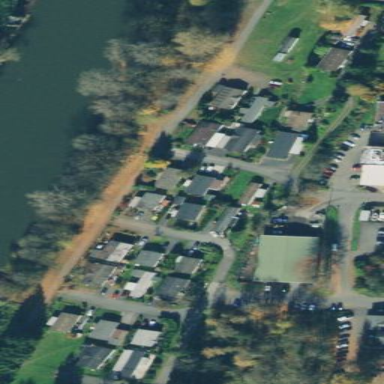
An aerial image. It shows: Residential area with mobile homes.